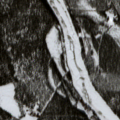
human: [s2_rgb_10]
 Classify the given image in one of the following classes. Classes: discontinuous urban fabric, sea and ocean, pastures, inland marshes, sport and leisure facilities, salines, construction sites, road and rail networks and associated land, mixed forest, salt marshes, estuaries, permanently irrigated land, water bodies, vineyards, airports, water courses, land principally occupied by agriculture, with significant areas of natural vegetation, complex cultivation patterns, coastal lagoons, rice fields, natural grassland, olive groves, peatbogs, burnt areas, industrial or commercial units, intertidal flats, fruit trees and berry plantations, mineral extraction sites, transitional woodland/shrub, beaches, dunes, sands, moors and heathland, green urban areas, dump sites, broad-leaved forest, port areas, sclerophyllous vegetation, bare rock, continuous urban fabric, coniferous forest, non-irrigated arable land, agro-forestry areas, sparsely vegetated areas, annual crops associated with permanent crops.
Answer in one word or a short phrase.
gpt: coniferous forest, mixed forest, water courses